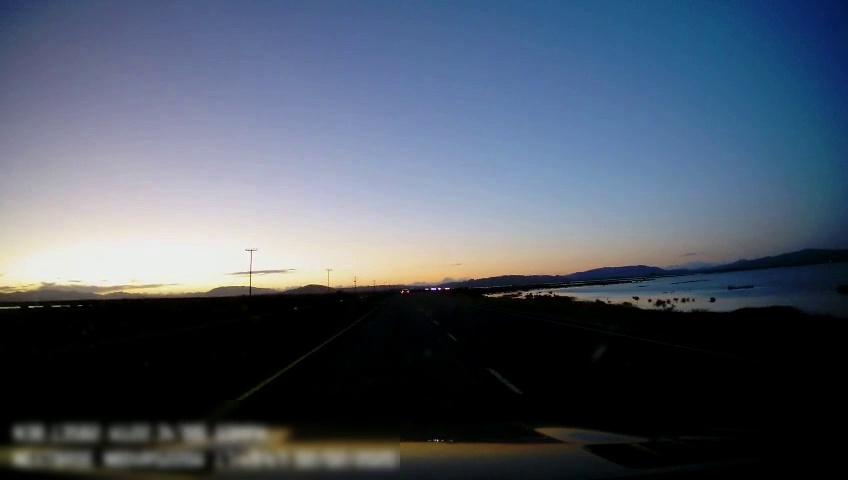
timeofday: Dusk/Dawn/Twilight
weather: Sunny
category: Drivable Space
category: Lanes | Current Lane
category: Lanes | Current Lane
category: Lanes | Alternate Lane